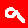
Digit: 9